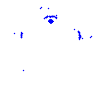
Particle: pion